Question: i want to show a color dialog that only displays custom colors and no basic colors or any other color. How can I do this? Is it even possible?

how can I hide the basic colors section in this dialog box and only show the custom colors section?
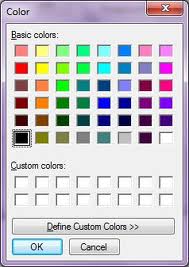
Answer: It is a pre-baked dialog, built into Windows. Exact same one you see used in MSPaint's Edit Colors command for example. These dialogs are exposed by Windows to help programmers provide a consistent UI to their users. They'll learn to use it in one program and know how to use it in any other. OpenFileDialog and PrintDialog are other examples. No, you can't change it, that defeats the point.
Creating your own color dialog isn't terribly difficult. You can get inspiration from this <URL>